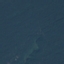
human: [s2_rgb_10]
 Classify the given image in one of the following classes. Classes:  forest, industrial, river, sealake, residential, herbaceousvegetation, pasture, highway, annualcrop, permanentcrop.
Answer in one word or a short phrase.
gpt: Forest